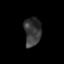
Tissue: skin
Cell type: Epithelial cells
Senescence score: 0.273
Nuclear area (px): 478
Mean DAPI intensity: 54.944